Field crop: maize
Growth stage: 1
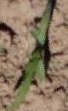
Species: maize